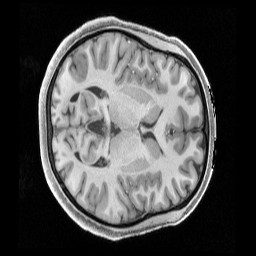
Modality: T1w
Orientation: axial
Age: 20
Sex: female
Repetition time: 2.4 s
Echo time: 0.00222 s